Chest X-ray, AP view. Patient: 32 years old, sex F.
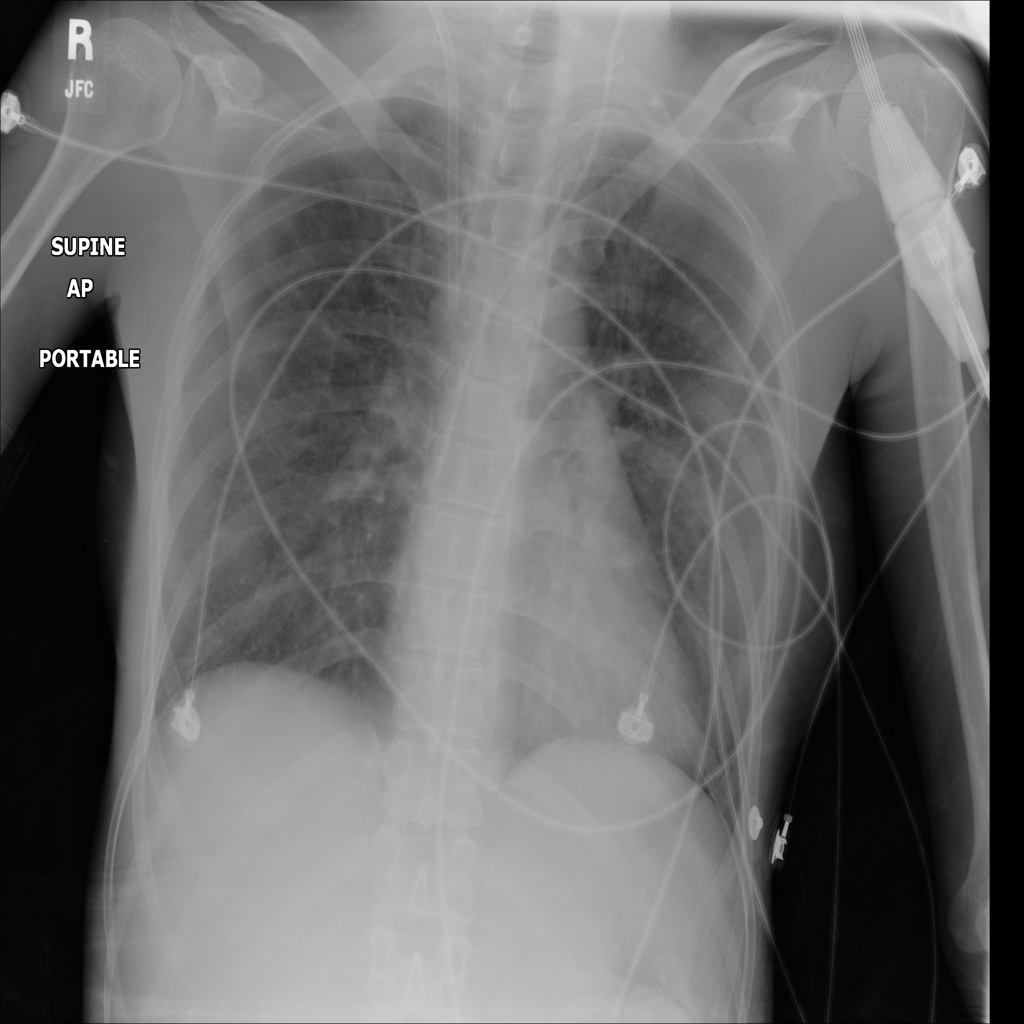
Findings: No Finding